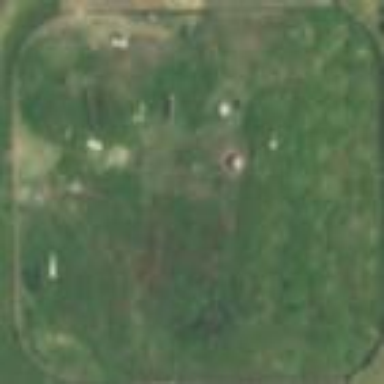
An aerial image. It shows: Fence around area designated for animal keeping.